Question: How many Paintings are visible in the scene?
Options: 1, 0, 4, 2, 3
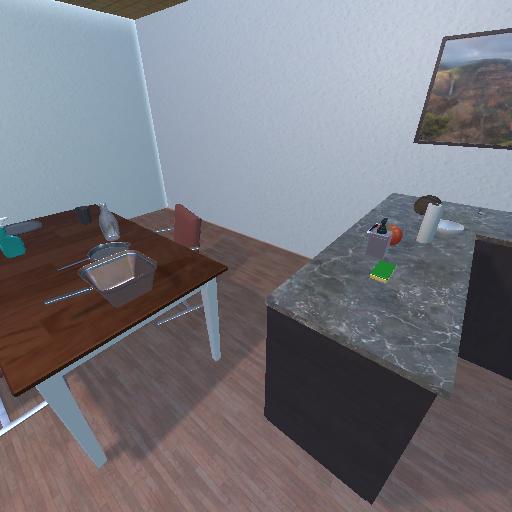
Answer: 1